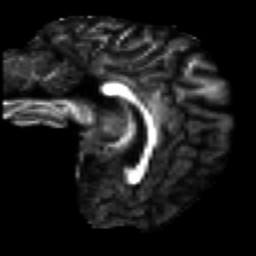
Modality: FA
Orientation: sagittal
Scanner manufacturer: ge
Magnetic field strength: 3 T
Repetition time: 7.98 s
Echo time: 0.0701 s